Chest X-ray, AP view. Patient: 50 years old, sex M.
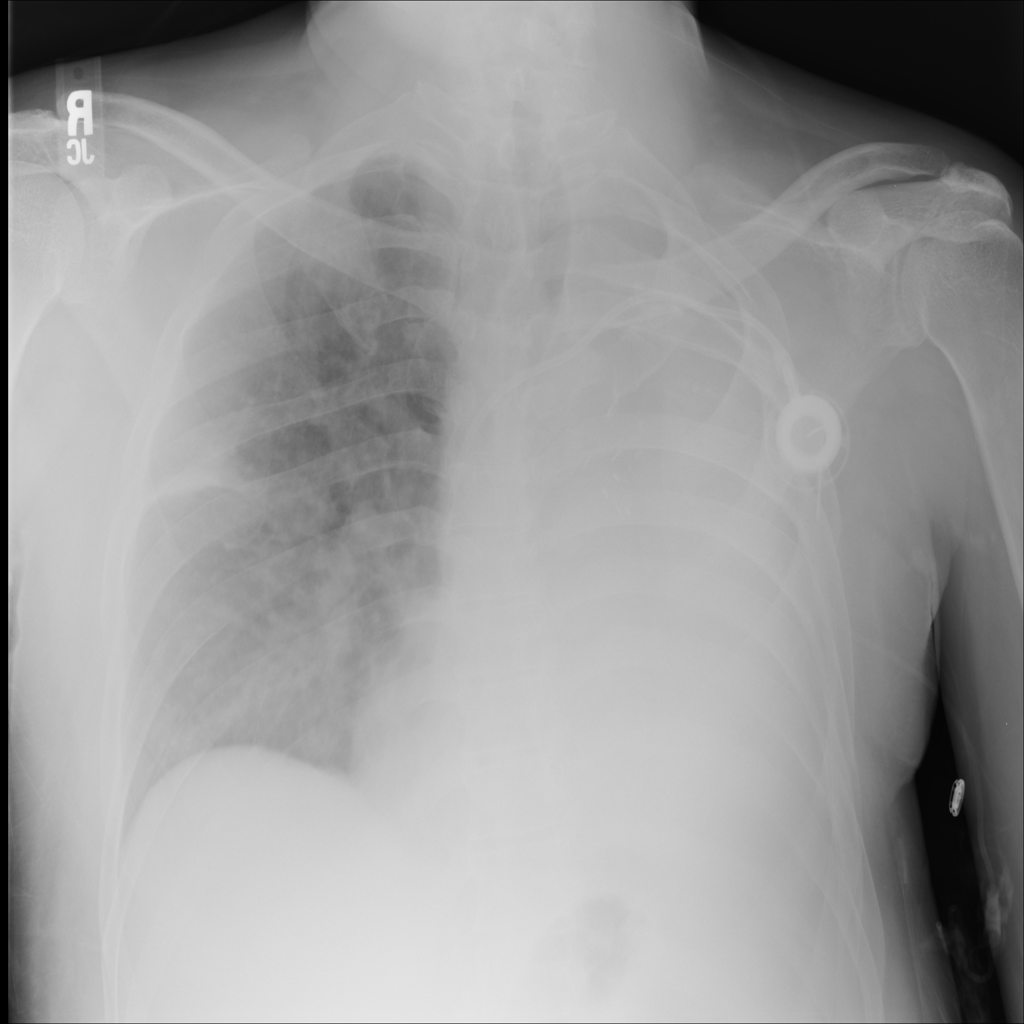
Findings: Mass